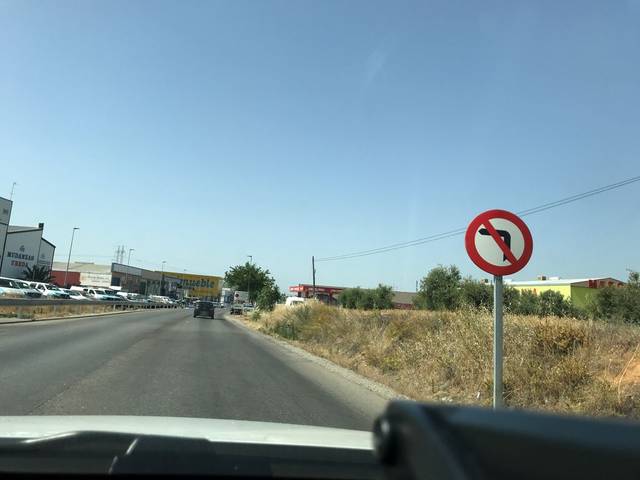
Region: Spain
Coordinates: 38.028, -3.369